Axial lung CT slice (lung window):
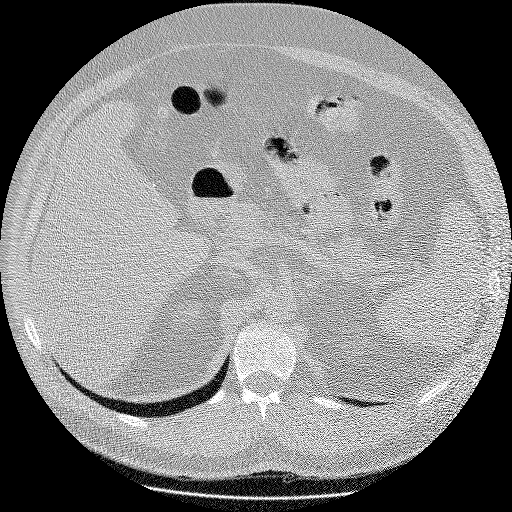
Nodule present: no